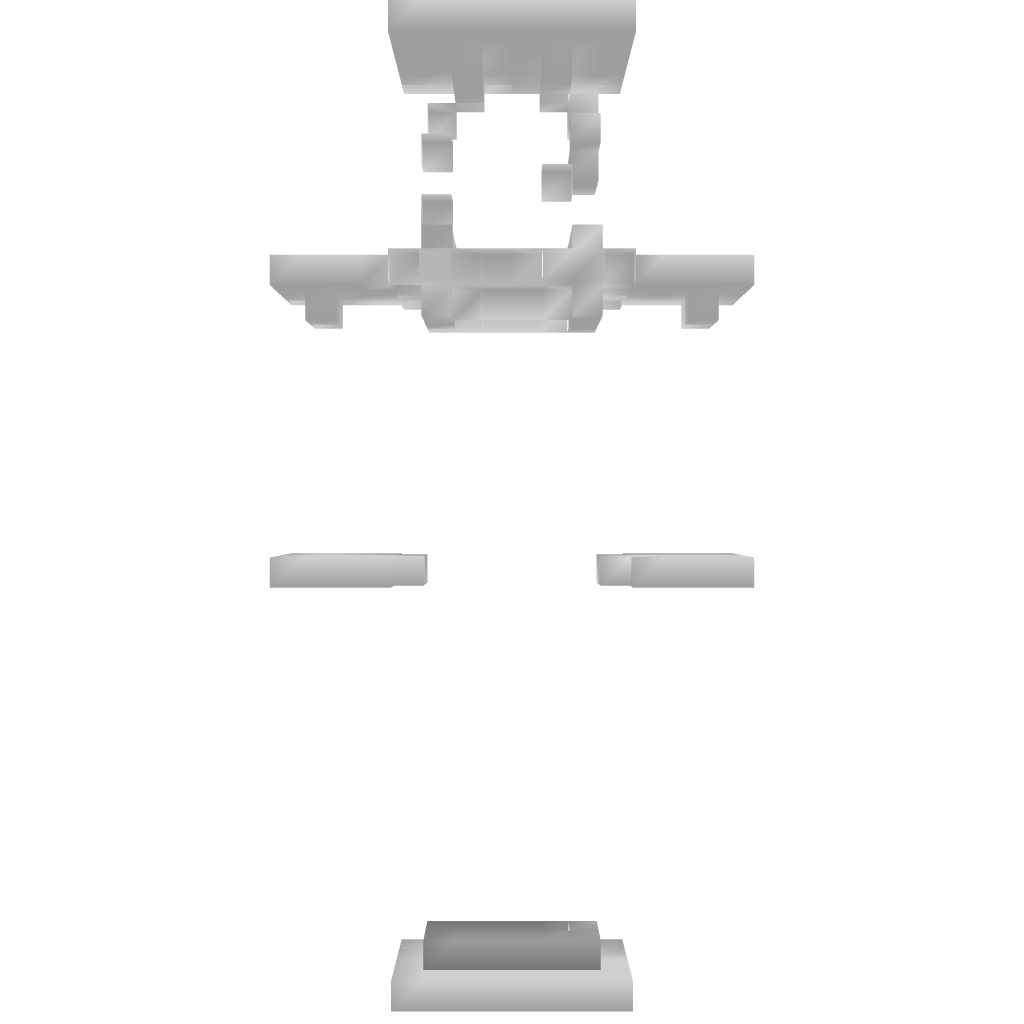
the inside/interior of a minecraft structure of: Skin Dummy